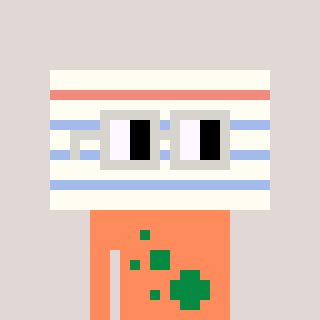
a pixel art character with square light gray glasses, a empty notebook page-shaped head and a peachy-colored body on a warm background